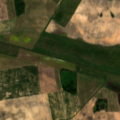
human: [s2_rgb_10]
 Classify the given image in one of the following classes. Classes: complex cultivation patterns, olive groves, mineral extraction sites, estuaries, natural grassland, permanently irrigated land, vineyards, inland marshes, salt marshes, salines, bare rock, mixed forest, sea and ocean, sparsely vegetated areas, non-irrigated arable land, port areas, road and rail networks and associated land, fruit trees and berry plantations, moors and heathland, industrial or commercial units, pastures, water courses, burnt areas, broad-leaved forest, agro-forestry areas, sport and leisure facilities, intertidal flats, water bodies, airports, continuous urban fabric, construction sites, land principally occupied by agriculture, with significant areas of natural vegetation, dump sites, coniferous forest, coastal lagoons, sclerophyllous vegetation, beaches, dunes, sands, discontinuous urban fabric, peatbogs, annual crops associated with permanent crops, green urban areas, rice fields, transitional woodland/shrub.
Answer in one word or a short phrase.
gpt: non-irrigated arable land, pastures, complex cultivation patterns